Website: apple
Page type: address-validator
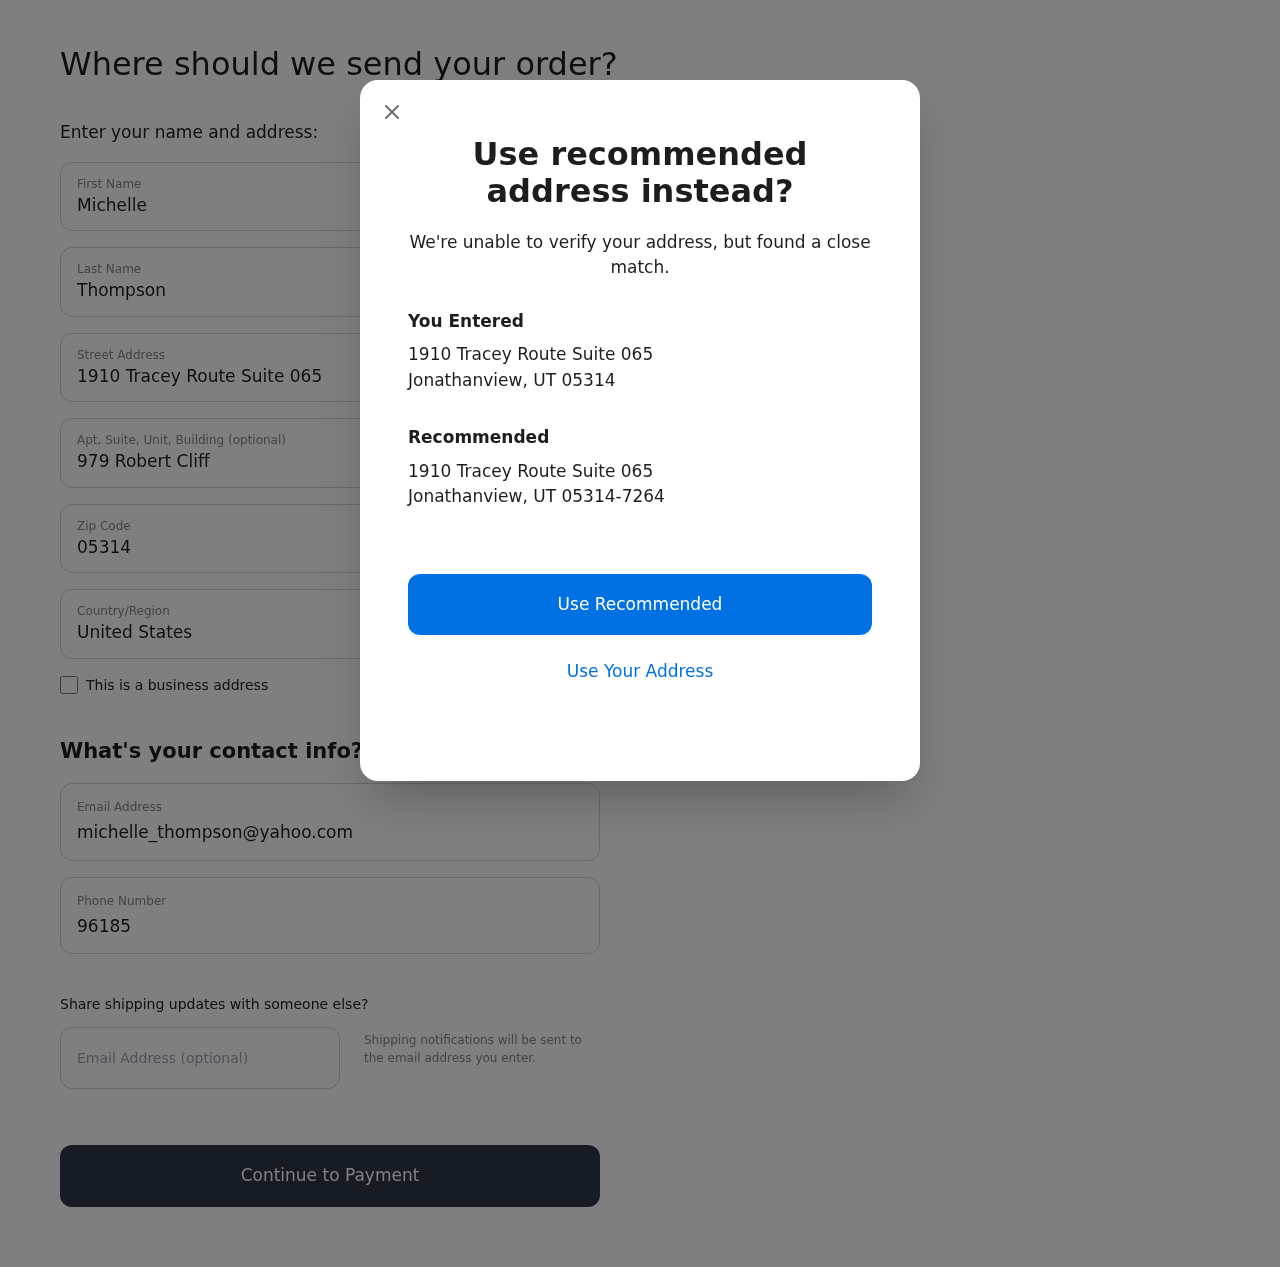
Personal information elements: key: PII_CITY
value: Jonathanview
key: PII_COUNTRY
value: United States
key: PII_EMAIL
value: michelle_thompson@yahoo.com
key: PII_FIRSTNAME
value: Michelle
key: PII_GIFT_EMAIL
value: michael.benjamin@yahoo.com
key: PII_LASTNAME
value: Thompson
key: PII_PHONE
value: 9618524806
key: PII_POSTCODE
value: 05314
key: PII_POSTCODE_FULL
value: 05314-7264
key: PII_STATE_ABBR
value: UT
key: PII_STREET
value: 1910 Tracey Route Suite 065
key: PII_STREET2
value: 1910 Tracey Route Suite 065
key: PII_STREET2
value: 979 Robert Cliff
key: PII_CITY2
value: Jonathanview
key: PII_STATE_ABBR2
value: UT